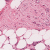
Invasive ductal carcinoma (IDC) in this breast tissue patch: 1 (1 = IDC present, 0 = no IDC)